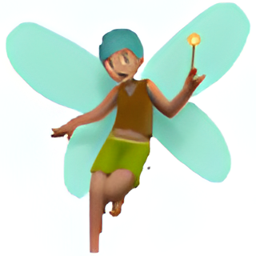
Name: man fairy medium skin tone
Emoji: 🧚🏽‍♂️
Group: People & Body
Sub-group: person-fantasy